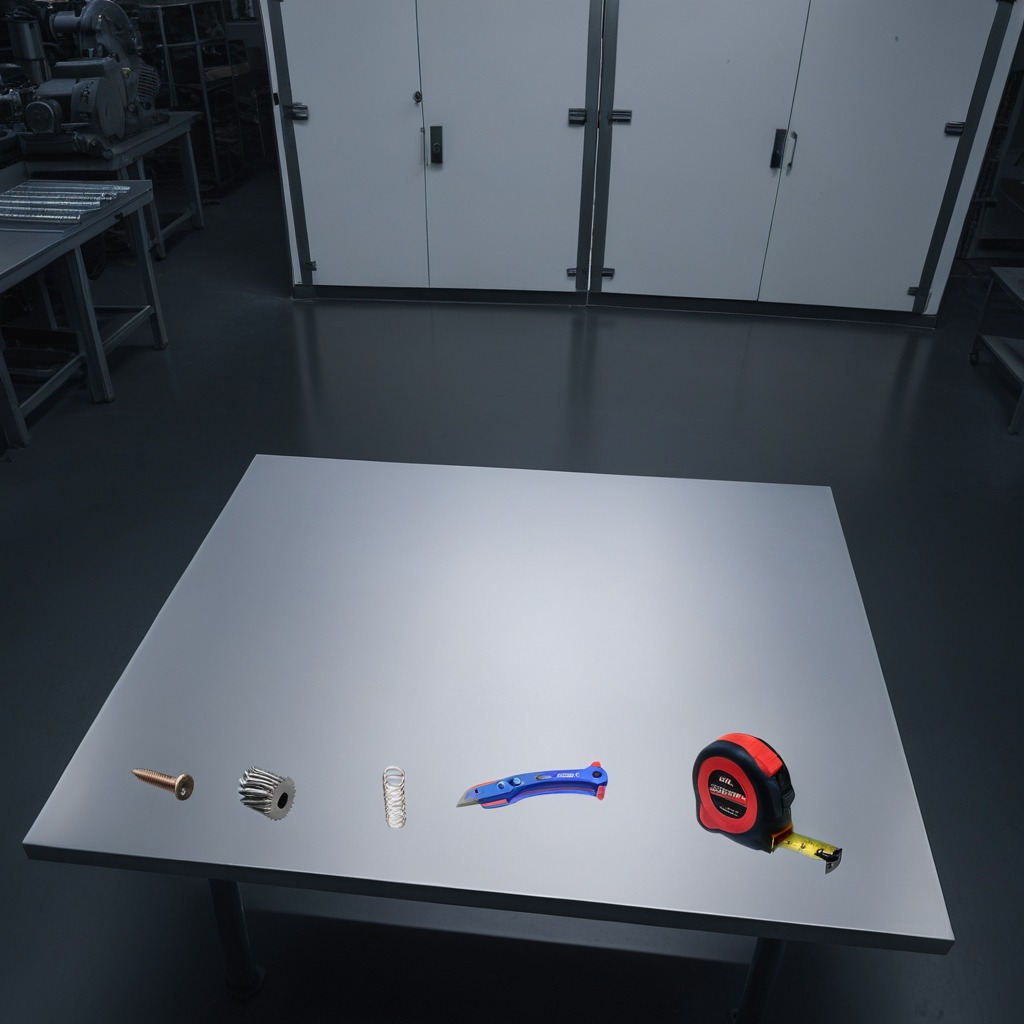
A steel gear with teeth, a utility knife, a measuring tape, a metal machine screw, and a coiled metal spring are lying on the clean empty table in the basement in the evening.